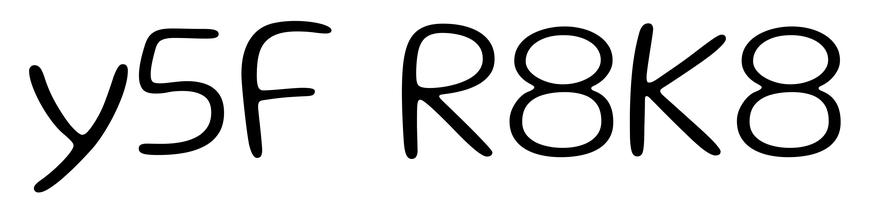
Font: Gluten_ExtraLight